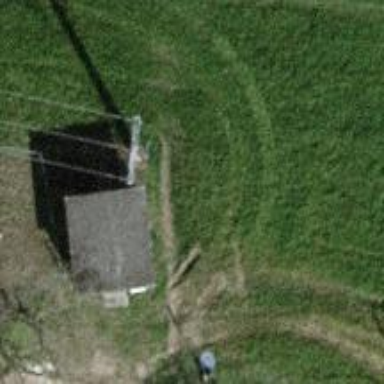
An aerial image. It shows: Power pole.